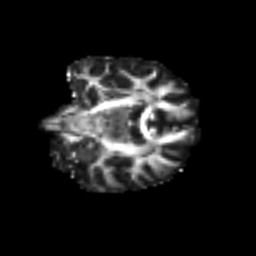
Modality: FA
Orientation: coronal
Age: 46
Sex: female
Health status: ill
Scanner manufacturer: siemens
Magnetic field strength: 3 T
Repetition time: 8.7 s
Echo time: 0.11 s